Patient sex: F
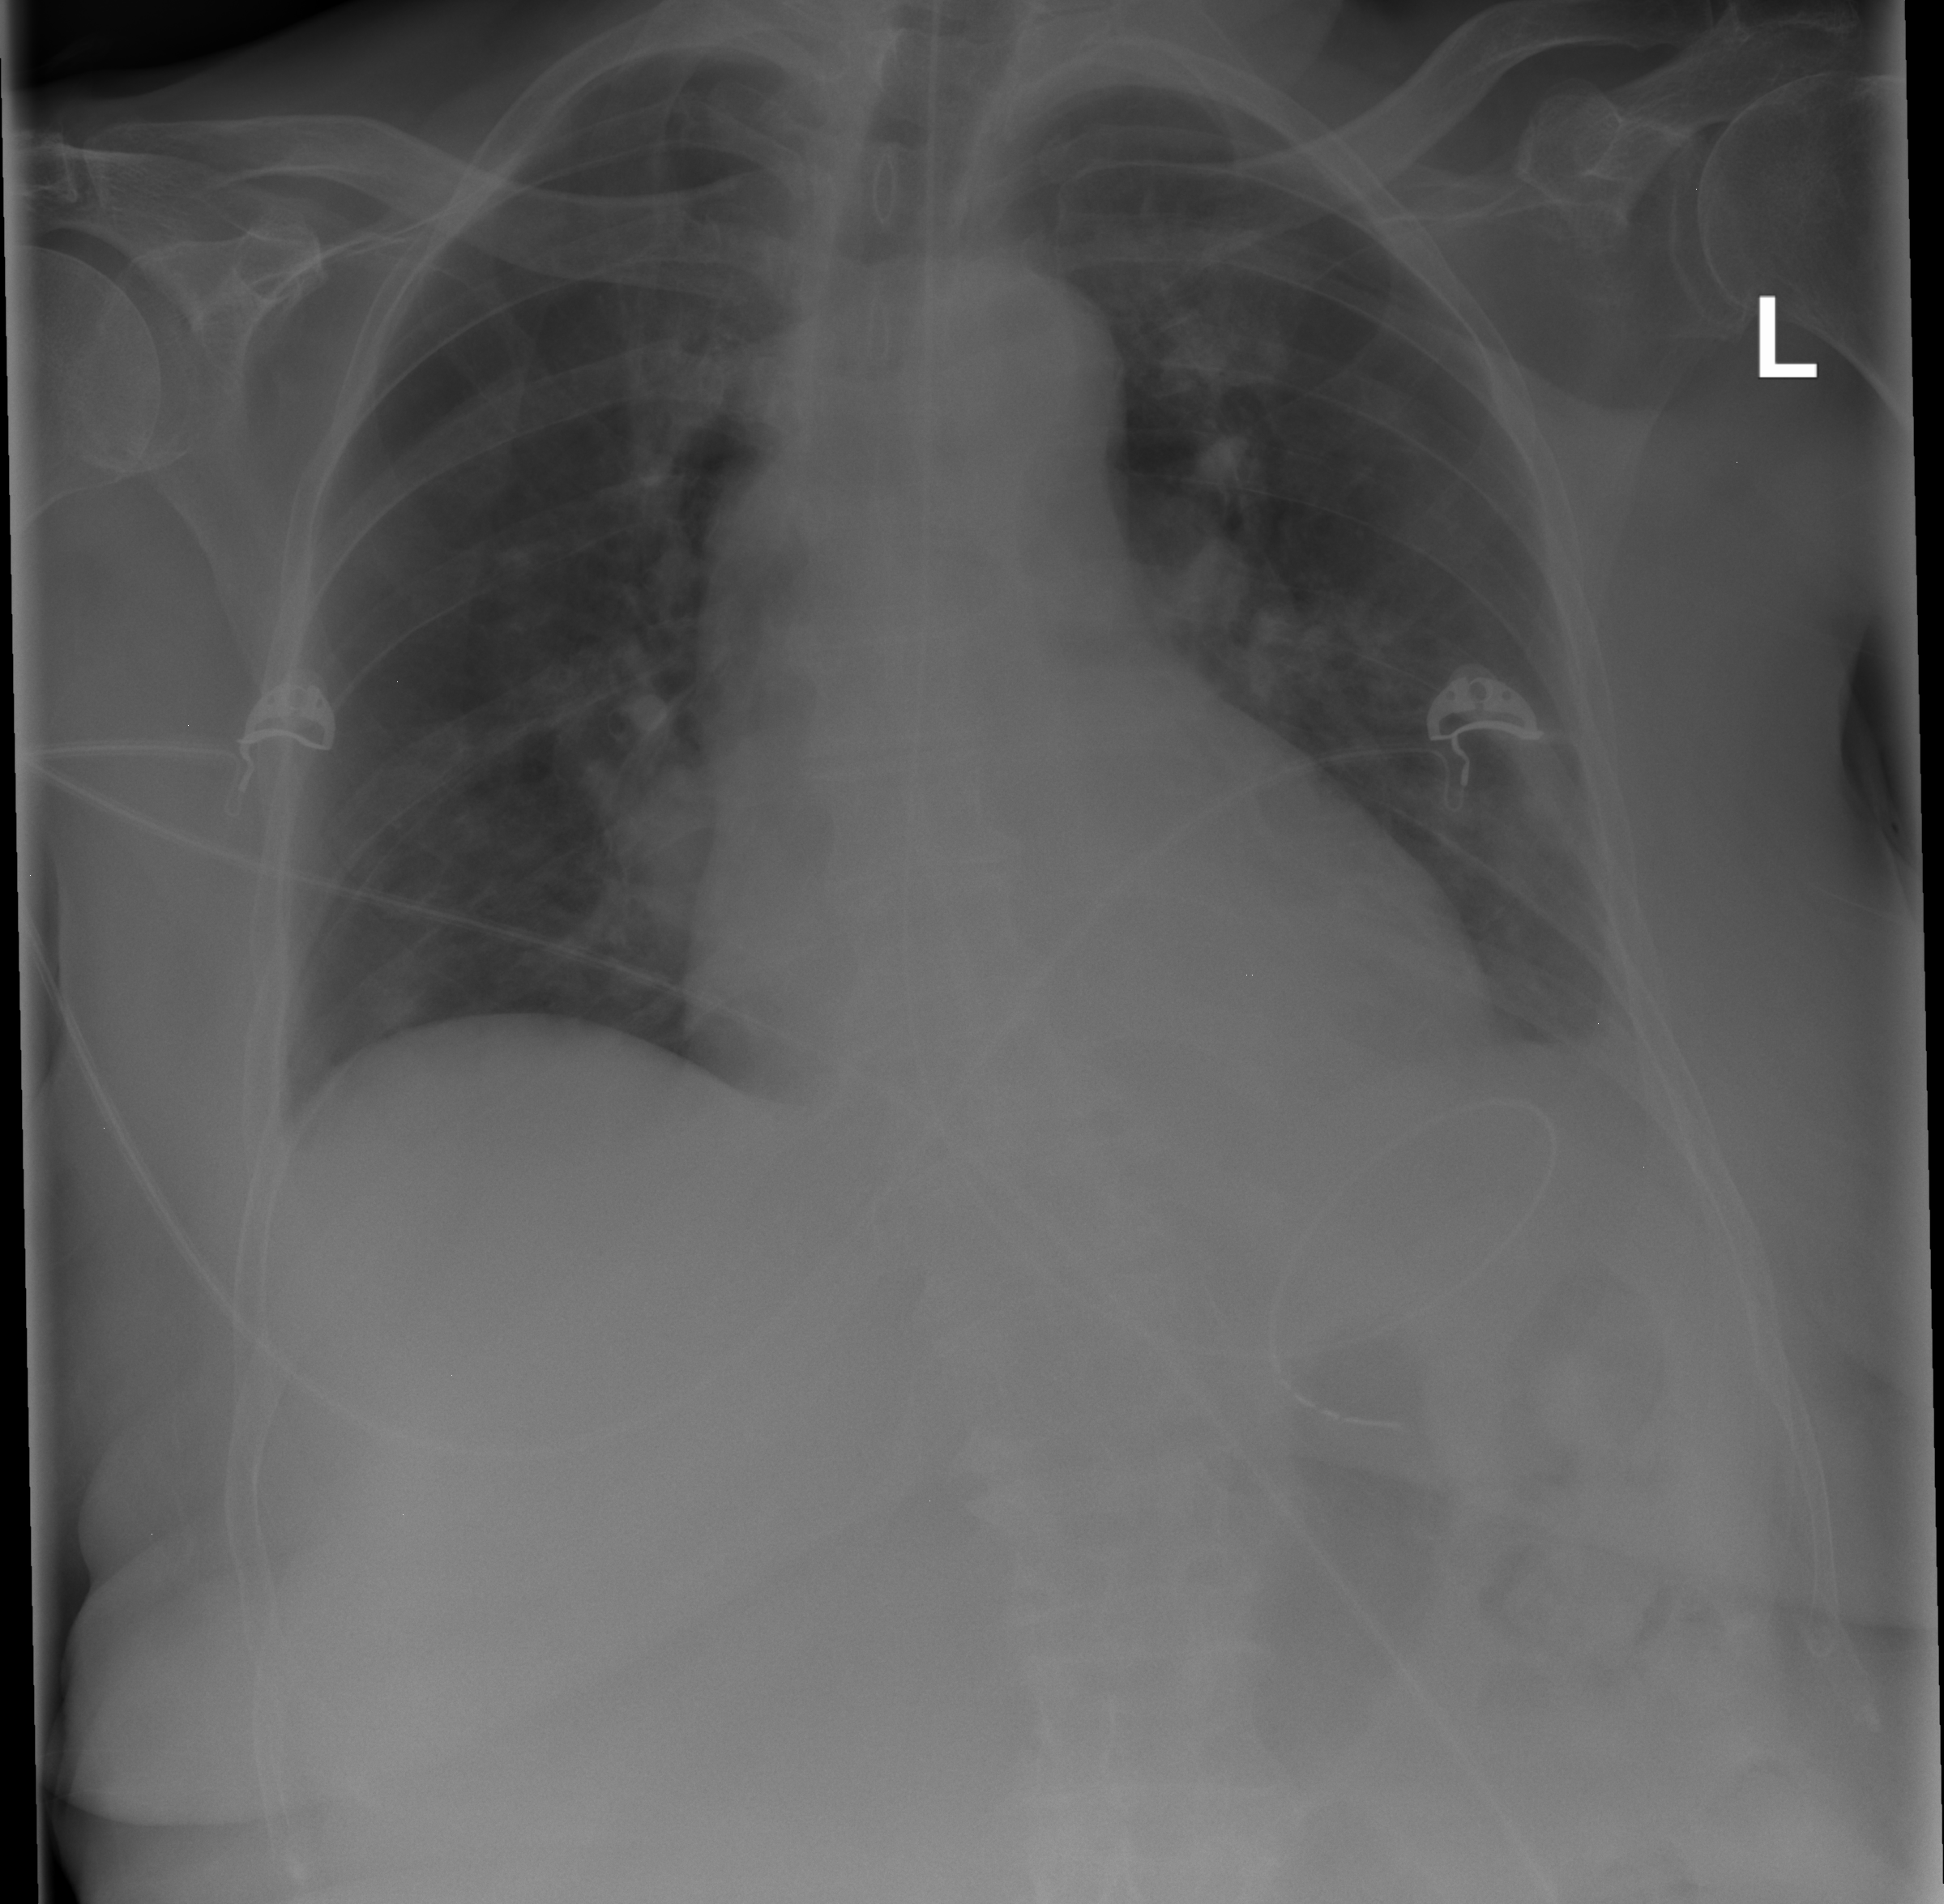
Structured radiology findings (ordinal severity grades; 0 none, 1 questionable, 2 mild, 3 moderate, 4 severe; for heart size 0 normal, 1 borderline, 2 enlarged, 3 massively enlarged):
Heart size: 0
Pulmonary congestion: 0
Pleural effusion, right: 2
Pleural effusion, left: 2
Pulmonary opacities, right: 0
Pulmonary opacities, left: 0
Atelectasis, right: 2
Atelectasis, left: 2